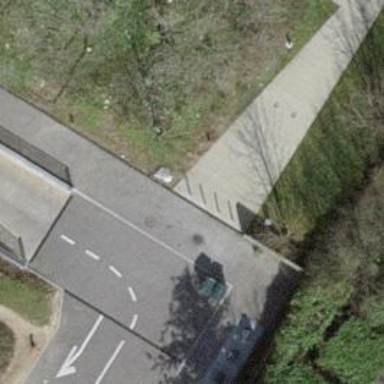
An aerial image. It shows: Bollard.